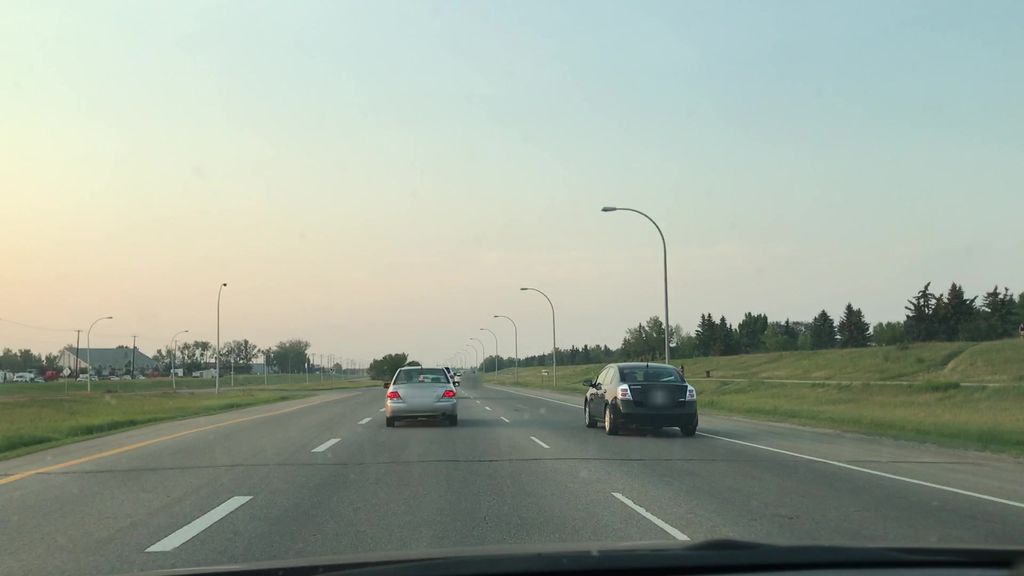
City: edmonton